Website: macys
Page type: gifting
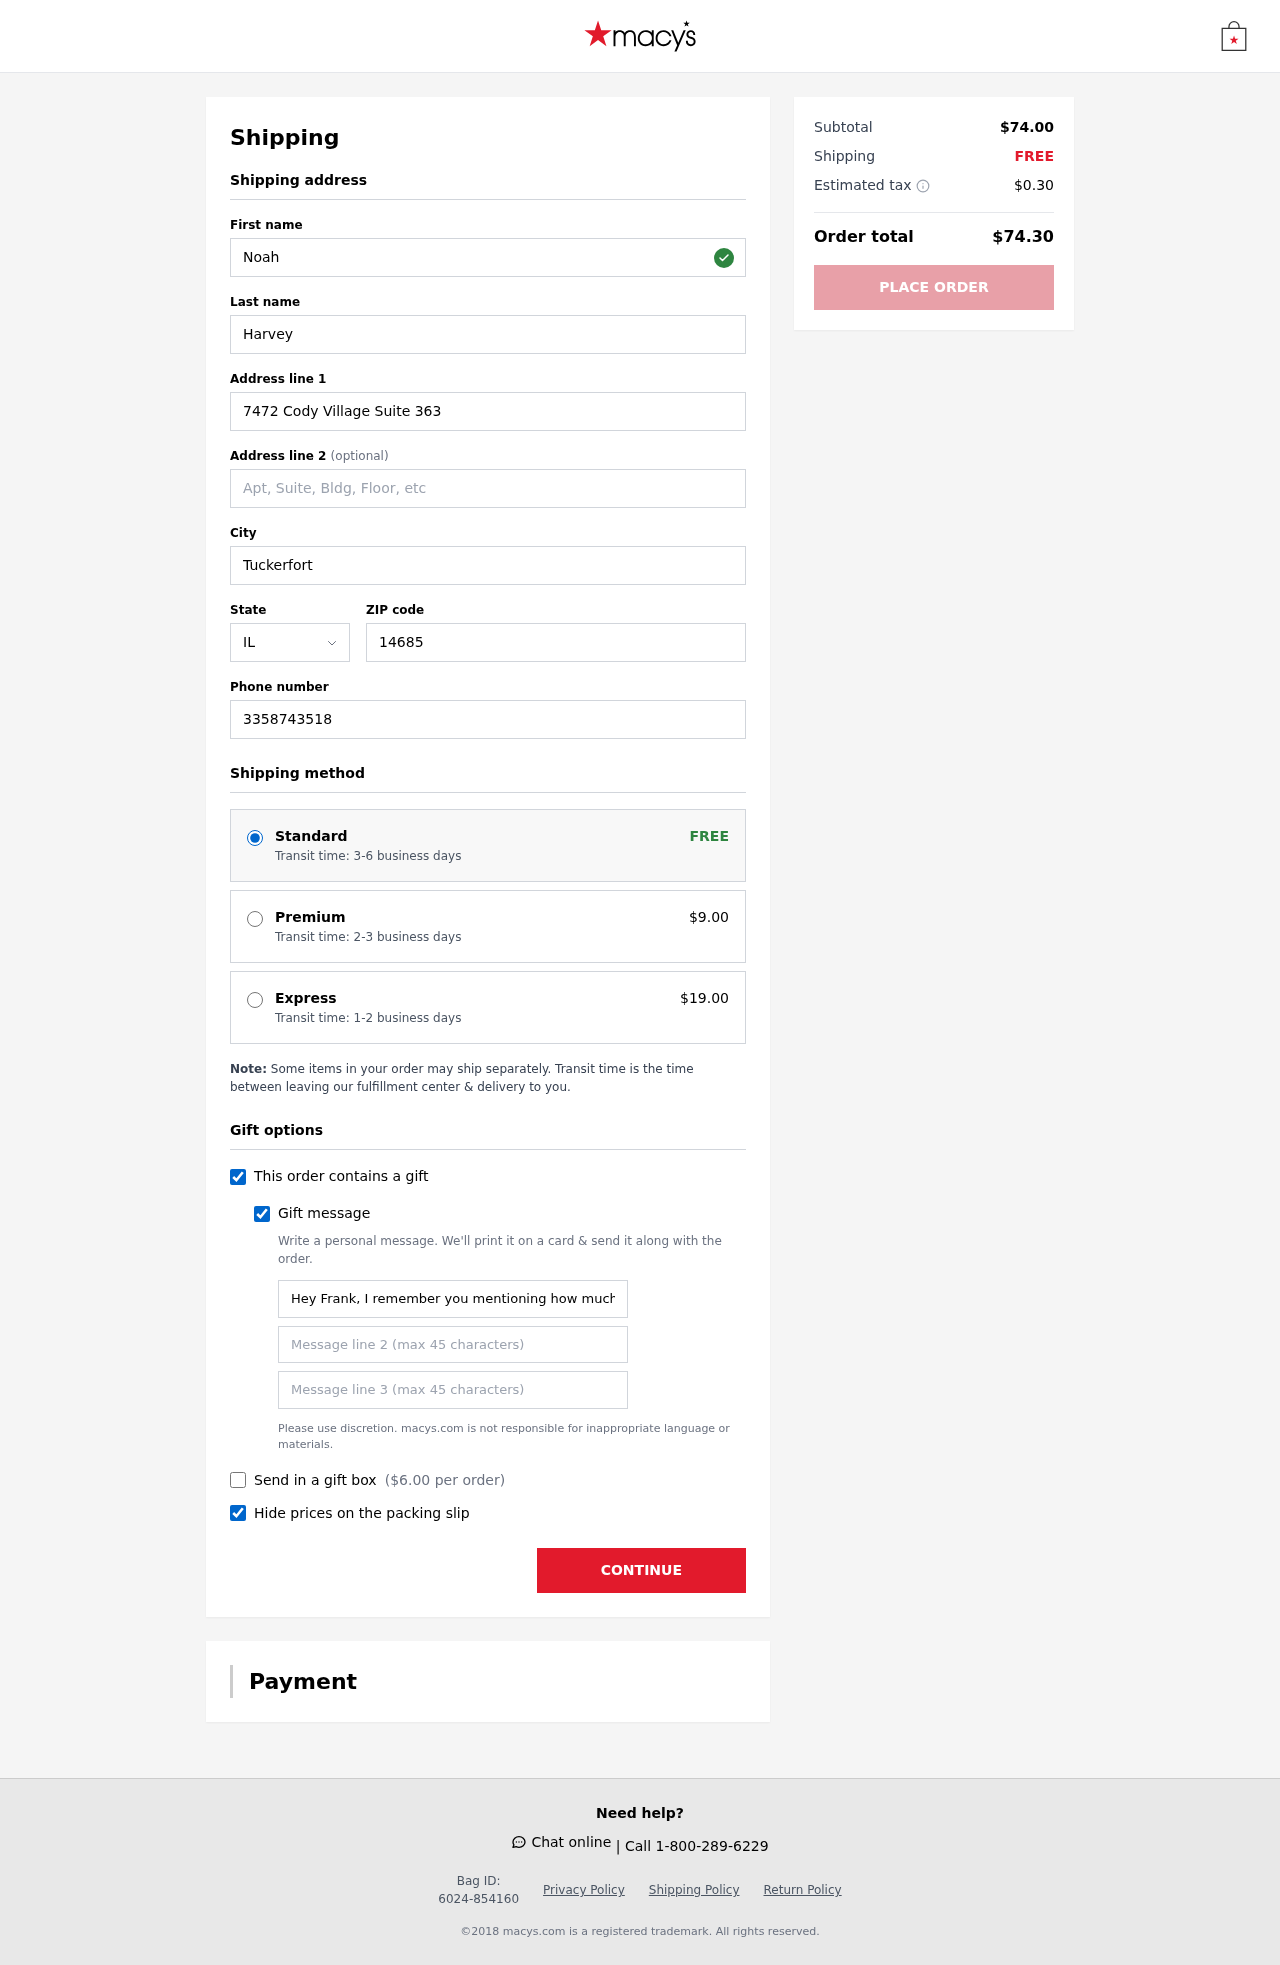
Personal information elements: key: PII_STATE_ABBR
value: IL
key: PII_FIRSTNAME
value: Noah
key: PII_LASTNAME
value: Harvey
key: PII_STREET
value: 7472 Cody Village Suite 363
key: PII_CITY
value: Tuckerfort
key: PII_POSTCODE
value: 14685
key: PII_PHONE
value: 3358743518
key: PII_GIFT_MESSAGE
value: Hey Frank, I remember you mentioning how much you needed a solid pair for your runs, so I thought these might give you the boost you're looking for. Can't wait to see you hit the pavement in style! Cheers to many miles ahead!  Noah
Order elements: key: ORDER_SHIPPING_STANDARD
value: Transit time: 3-6 business days
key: ORDER_SHIPPING_PREMIUM
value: Transit time: 2-3 business days
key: ORDER_SHIPPING_PREMIUM_PRICE
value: $9.00
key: ORDER_SHIPPING_EXPRESS
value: Transit time: 1-2 business days
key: ORDER_SHIPPING_EXPRESS_PRICE
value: $19.00
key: ORDER_GIFT_BOX_PRICE
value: $6.00
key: ORDER_SUBTOTAL
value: $74.00
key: ORDER_SHIPPING_COST
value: FREE
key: ORDER_TAX
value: $0.30
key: ORDER_TOTAL
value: $74.30